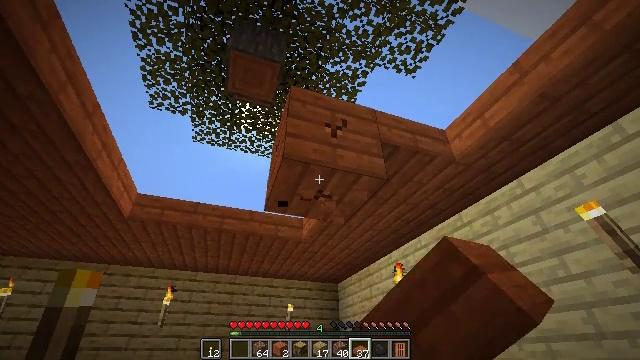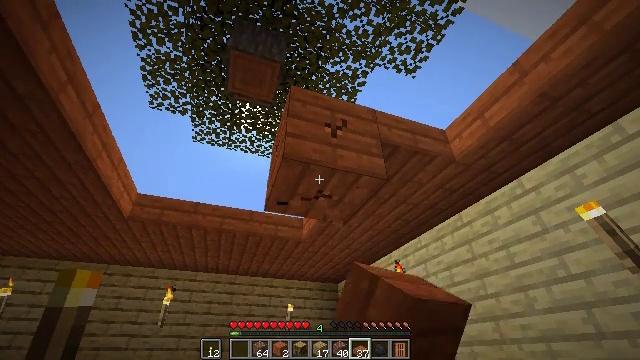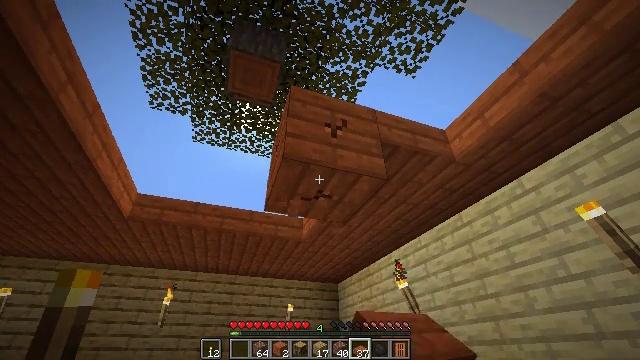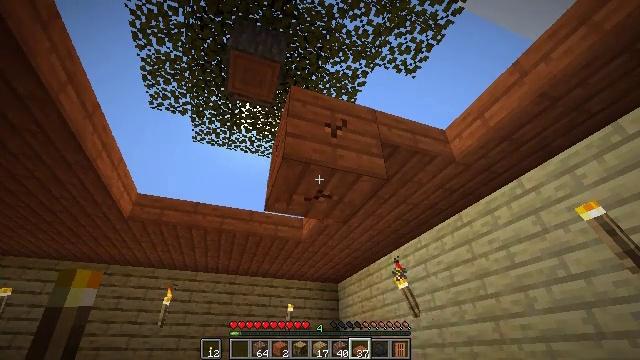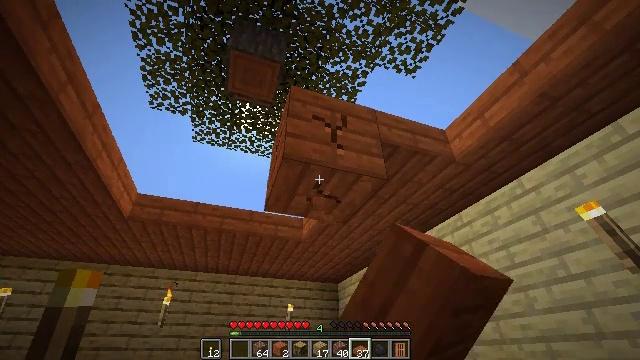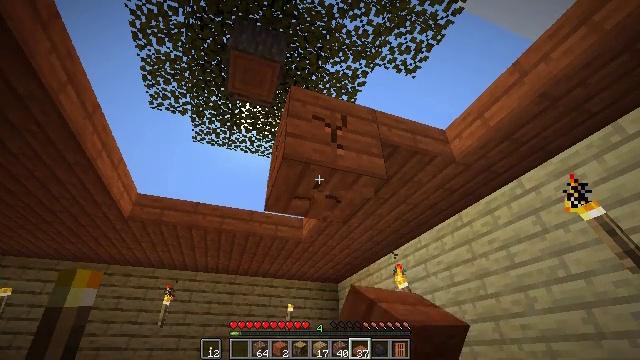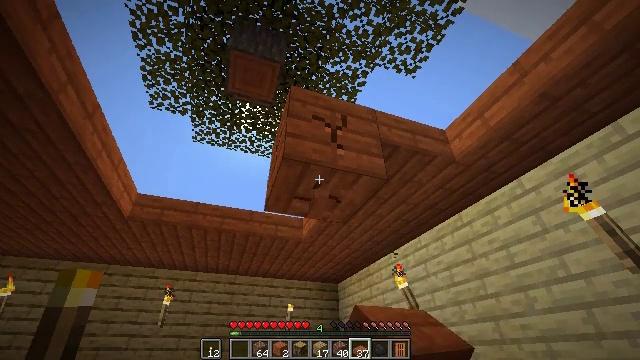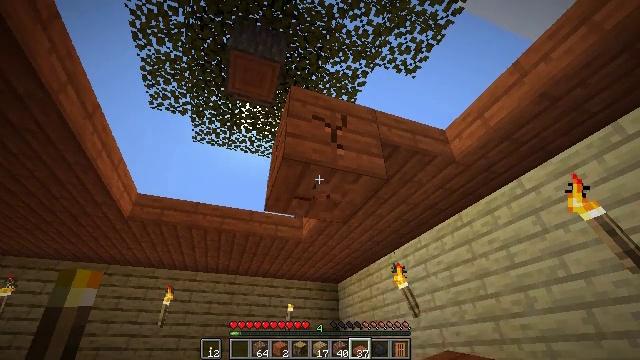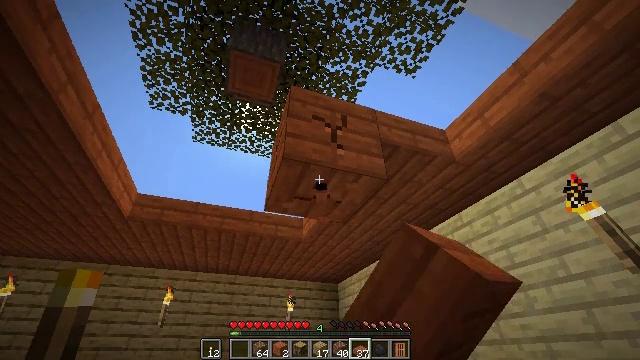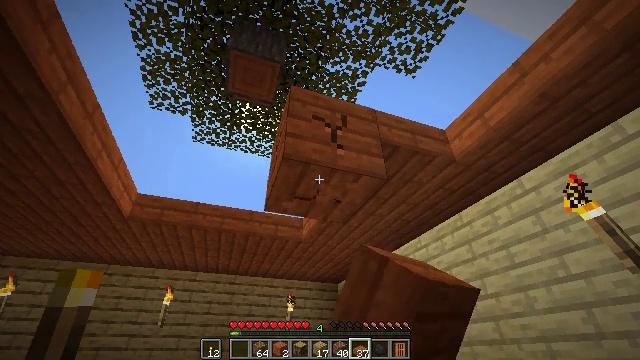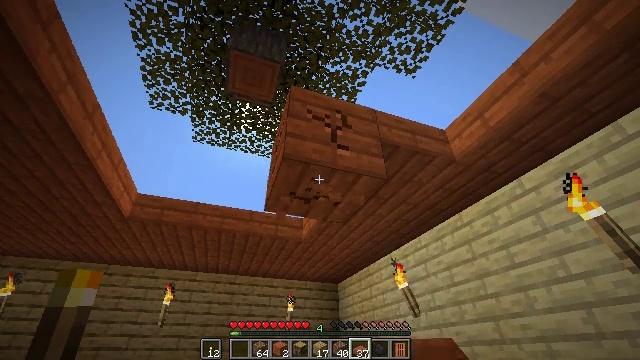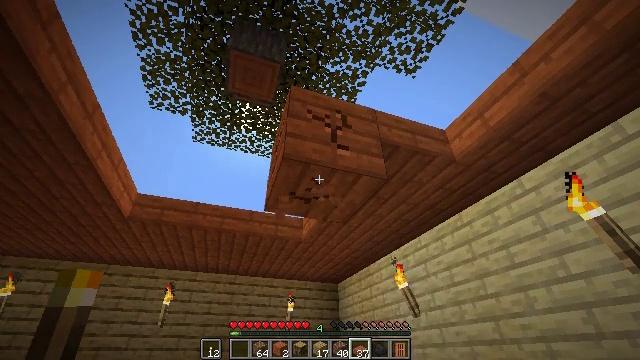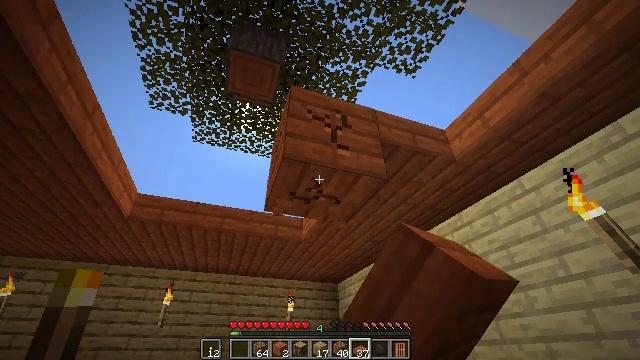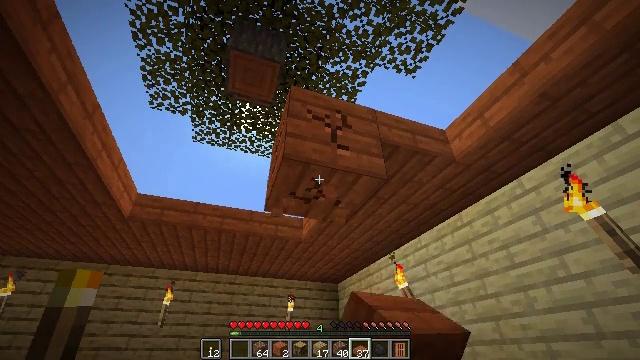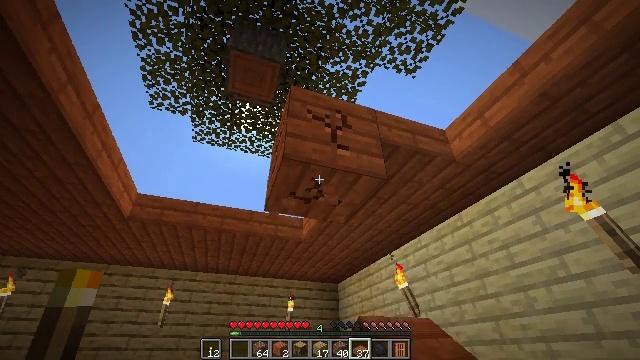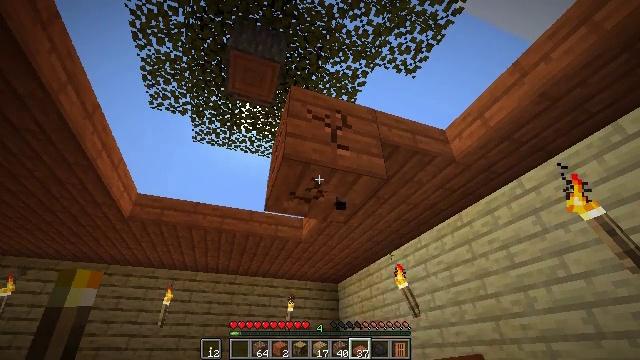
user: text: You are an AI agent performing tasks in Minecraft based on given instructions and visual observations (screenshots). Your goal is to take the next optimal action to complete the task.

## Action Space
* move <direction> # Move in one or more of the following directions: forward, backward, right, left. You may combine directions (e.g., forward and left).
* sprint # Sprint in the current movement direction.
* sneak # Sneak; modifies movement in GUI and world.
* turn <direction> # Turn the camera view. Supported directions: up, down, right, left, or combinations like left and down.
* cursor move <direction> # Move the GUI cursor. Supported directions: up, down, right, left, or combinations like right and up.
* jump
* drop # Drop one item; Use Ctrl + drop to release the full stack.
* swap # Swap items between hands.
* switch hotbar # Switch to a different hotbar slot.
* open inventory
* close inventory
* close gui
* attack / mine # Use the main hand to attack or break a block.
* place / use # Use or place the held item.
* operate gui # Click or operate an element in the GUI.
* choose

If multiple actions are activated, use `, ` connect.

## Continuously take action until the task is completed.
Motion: motion action
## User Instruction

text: Break the acacia slab from the floor.
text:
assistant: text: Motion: attack / mine
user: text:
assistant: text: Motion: attack / mine
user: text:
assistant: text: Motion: attack / mine
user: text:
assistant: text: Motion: attack / mine
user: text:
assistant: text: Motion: attack / mine
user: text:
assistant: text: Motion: attack / mine
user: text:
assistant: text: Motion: attack / mine
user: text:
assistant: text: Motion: attack / mine
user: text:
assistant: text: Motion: attack / mine
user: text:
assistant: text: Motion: attack / mine
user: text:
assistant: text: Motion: attack / mine
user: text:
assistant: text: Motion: attack / mine
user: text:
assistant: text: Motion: attack / mine
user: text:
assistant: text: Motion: attack / mine
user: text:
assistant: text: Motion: attack / mine
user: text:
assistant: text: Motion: attack / mine
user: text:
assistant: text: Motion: attack / mine
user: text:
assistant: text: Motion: attack / mine
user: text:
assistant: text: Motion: attack / mine
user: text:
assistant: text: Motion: attack / mine
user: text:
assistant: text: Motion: attack / mine
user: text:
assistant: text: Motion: attack / mine
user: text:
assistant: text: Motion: attack / mine
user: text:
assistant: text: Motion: attack / mine
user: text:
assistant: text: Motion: attack / mine
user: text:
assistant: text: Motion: attack / mine
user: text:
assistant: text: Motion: attack / mine
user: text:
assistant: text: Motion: attack / mine
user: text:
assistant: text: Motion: attack / mine
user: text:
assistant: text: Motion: attack / mine